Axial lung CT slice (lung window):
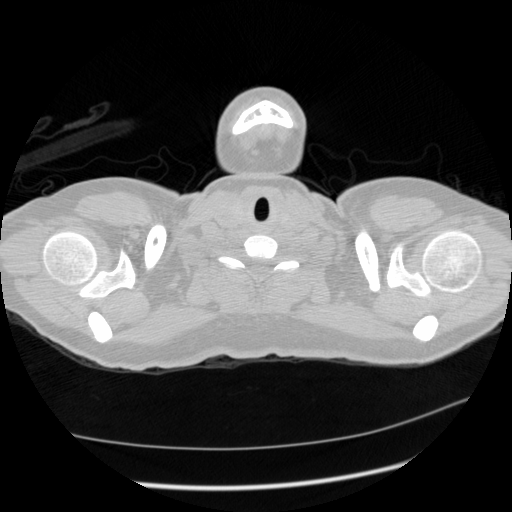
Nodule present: no